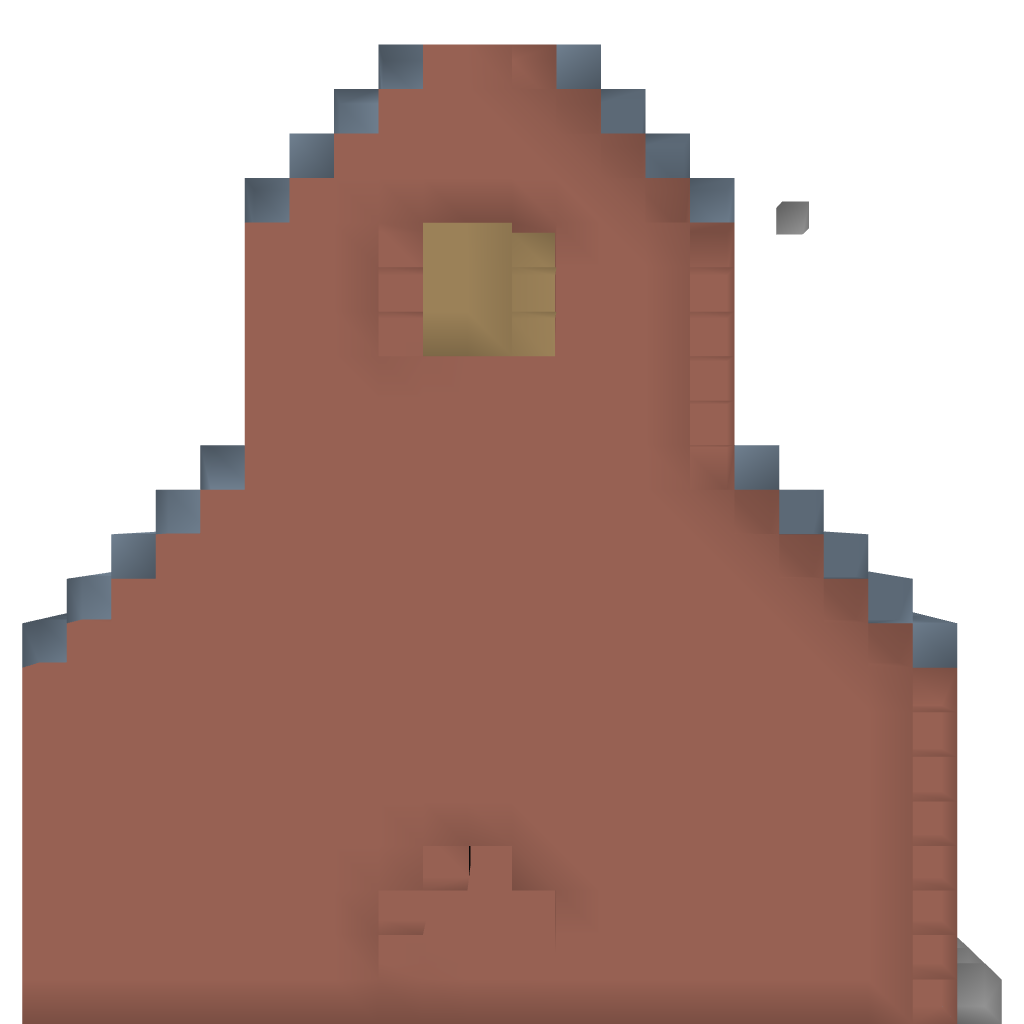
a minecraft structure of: Barn - By Cybersneeze